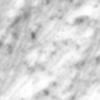
Label: no_change